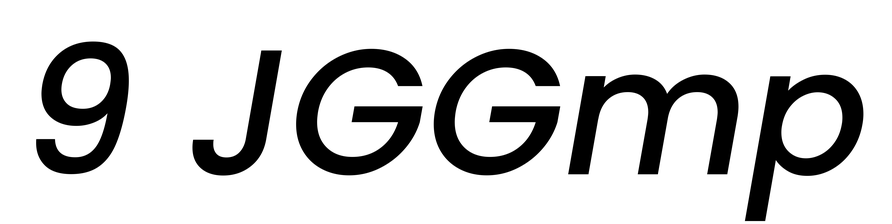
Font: Poppins-MediumItalic